Question: I am experience a rendering bug when using the default progress view. Rather than being 9px tall, the view is clipped to about 4px when using the default progress view. My app is built with the iOS6 SDK, and the issue appear when running on a iOS7 device. The interface is built with interface builder.
Is there a simple fix for this issue? Switching the style from "Default" to "Bar" in interface builder fixes the problem, but that changes the appearance.

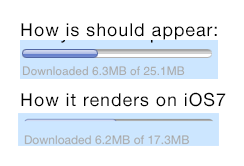
Answer: Setting the frame in code helped me solve this.